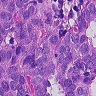
Metastatic tissue present: yes